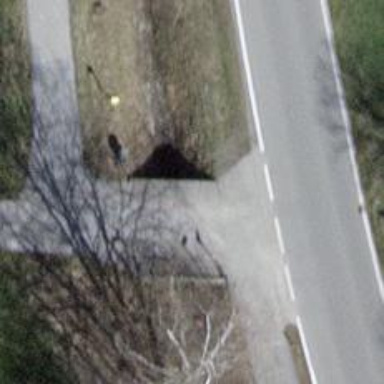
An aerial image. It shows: Guidepost with information.